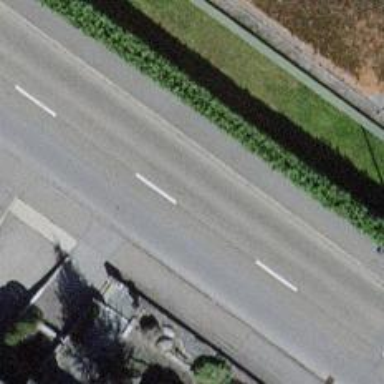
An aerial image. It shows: Traffic calming feature called choker.